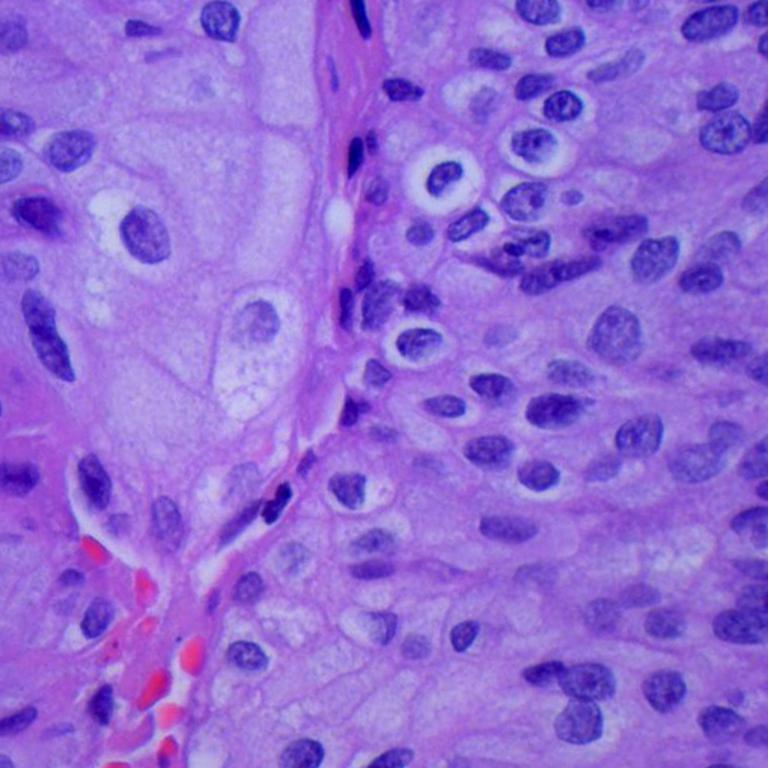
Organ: lung
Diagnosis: squamous carcinomas